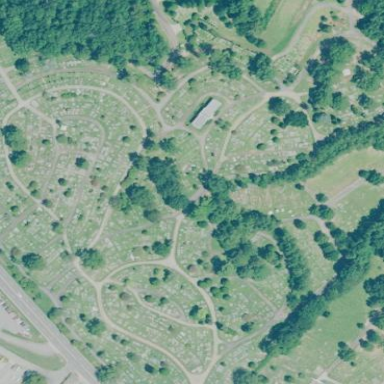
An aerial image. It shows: Cemetery.